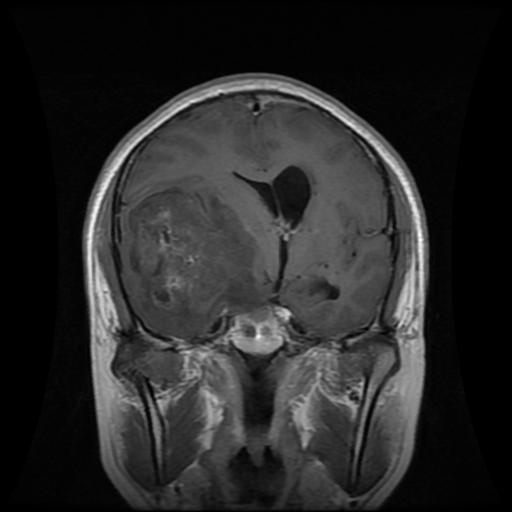
Label: glioma